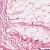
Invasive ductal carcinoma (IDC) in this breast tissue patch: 0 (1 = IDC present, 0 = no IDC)